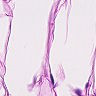
Metastatic tissue present: no